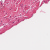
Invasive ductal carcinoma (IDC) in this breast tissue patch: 0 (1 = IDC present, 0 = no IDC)